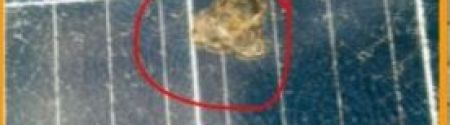
Label: Electrical-damage